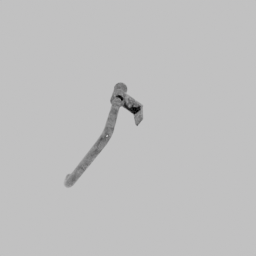
Label: appliances